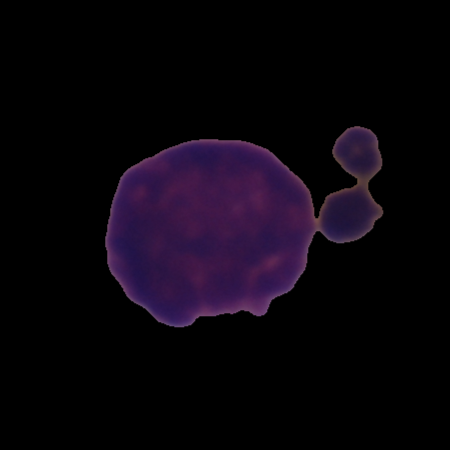
Label: cancer